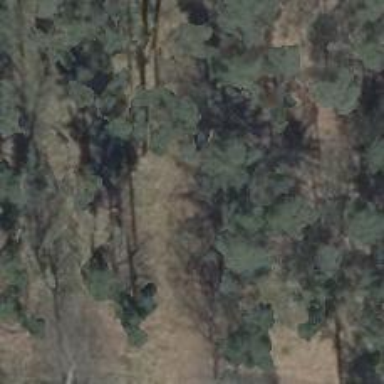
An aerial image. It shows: Hunting stand.